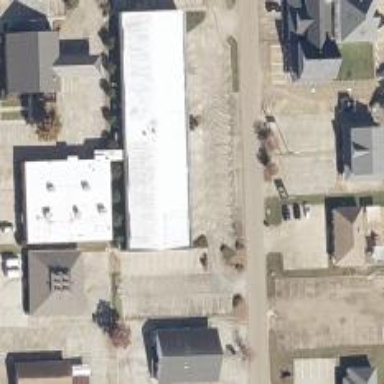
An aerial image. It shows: Commercial building.